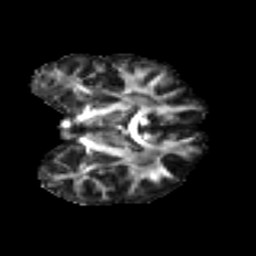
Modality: FA
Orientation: coronal
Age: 38
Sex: male
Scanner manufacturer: ge
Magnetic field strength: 3 T
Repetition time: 7.8 s
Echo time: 0.0607 s